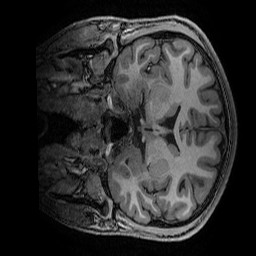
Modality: T1w
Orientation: coronal
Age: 19
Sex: male
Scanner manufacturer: ge
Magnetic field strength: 3 T
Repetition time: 0.007 s
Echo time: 0.00342 s